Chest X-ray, PA view. Patient: 27 years old, sex F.
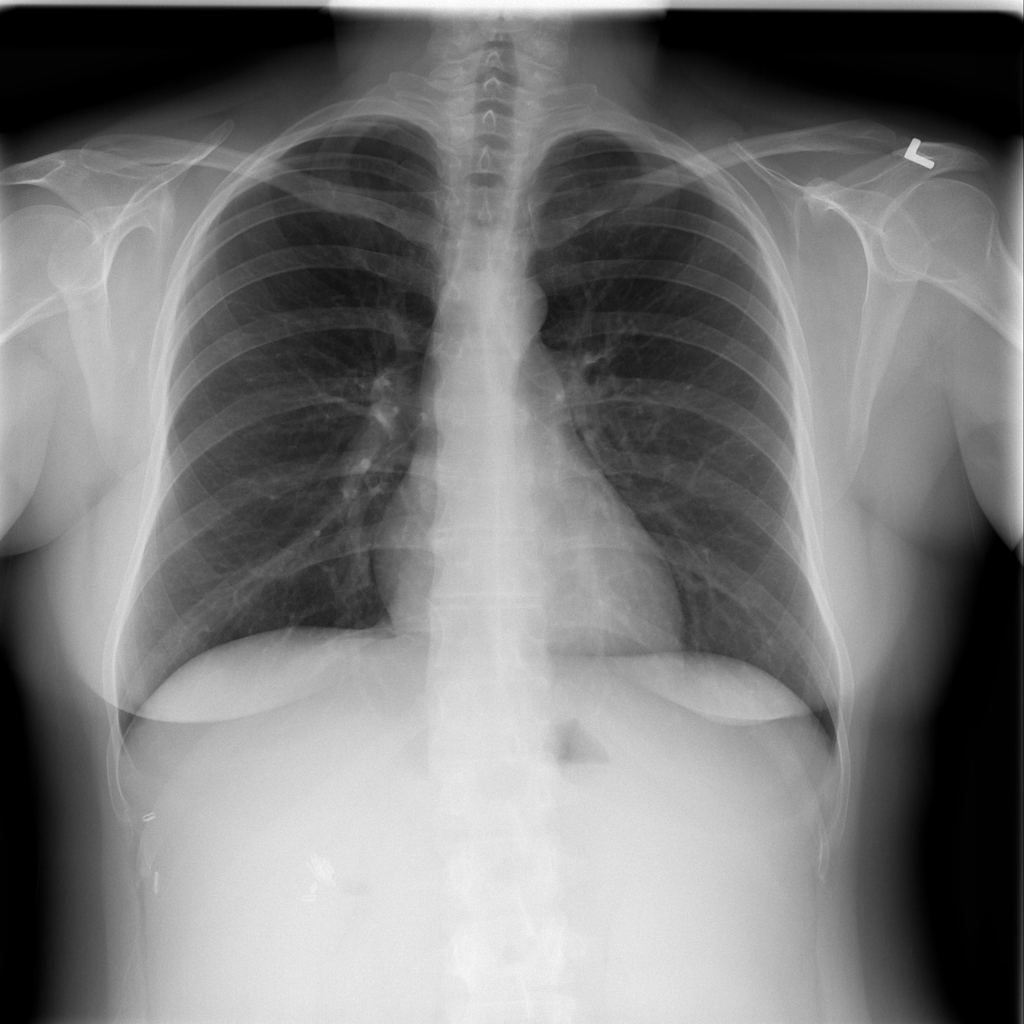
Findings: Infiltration